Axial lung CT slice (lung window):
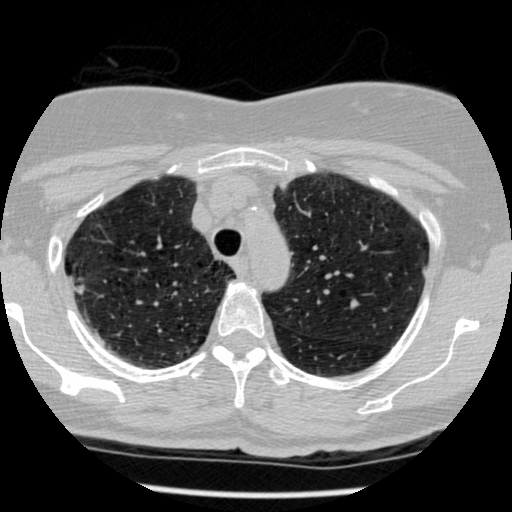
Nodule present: yes
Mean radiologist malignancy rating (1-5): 2